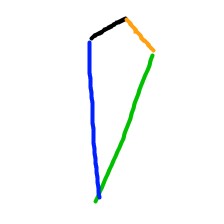
Shape: kite